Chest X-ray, PA view. Patient: 34 years old, sex M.
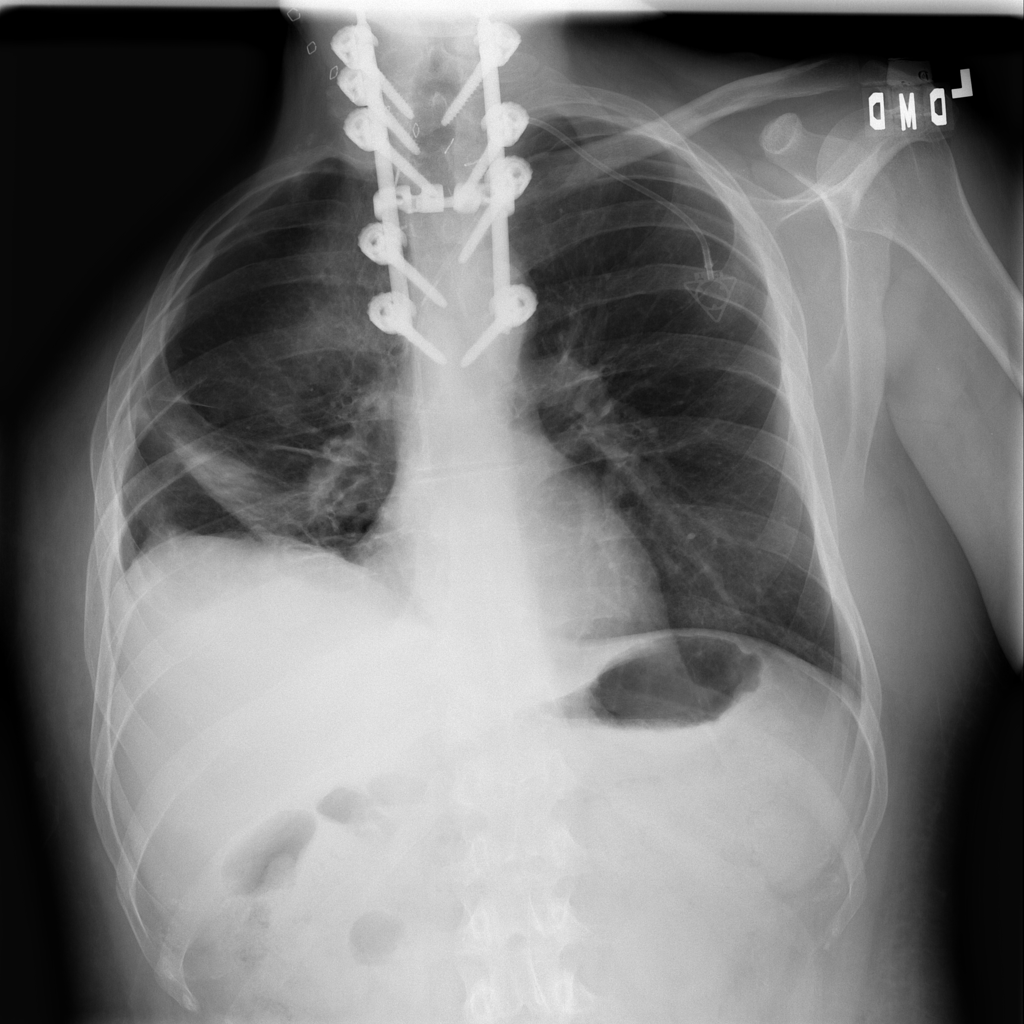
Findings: Pneumothorax